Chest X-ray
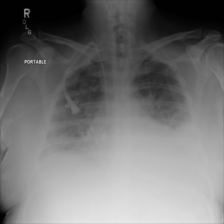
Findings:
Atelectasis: negative
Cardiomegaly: negative
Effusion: negative
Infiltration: negative
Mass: negative
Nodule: negative
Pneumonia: negative
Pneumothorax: negative
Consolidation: negative
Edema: negative
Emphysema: negative
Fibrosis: negative
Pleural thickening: negative
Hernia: negative